Question: I'm making a website to manage some kind of schedule.
I looked into calendars and the like and found this form from google's calendar to be quite what I want.
The thing is I'm having a hard time figuring out how to solve the 'Finaliza' field.
I have a 'Reminder' model, but... Should I make a column for each option and play up with the form widget?
Is there some canned solution I can use?
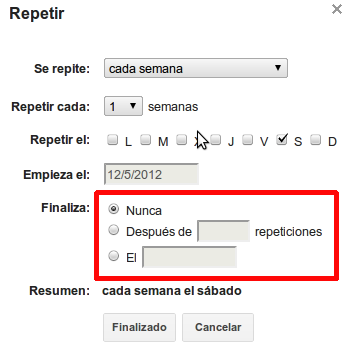
Answer: Why don't you just add the columns to your model:
'''
finalize_type = models.CharField(choices=(('Never', ''), ('Repetitions', ''), ('Date', '')))
finalize_repetitions = models.IntegerField()
finalize_date = models.DateField()
# model clean!
def clean(self):
if finalize_type == 'Repetitions':
# check that there is number in finalize_repetitions
# raise validation error if not
elif finalize_type == 'Date':
# check date on finalize_date
# You should also check if date and repetions aren't set when type == 'Never'
'''
If I remember correctly the model clean fires on save. So if you implement a ModelForm it should be displayed on the forms errors.
I would also implement a method
'''
@property
def next_event()
"""returns date of next repetition, None if finished"""
'''
Hope it helps.